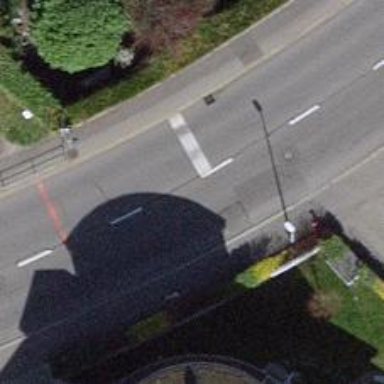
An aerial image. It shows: Road with traffic signals.